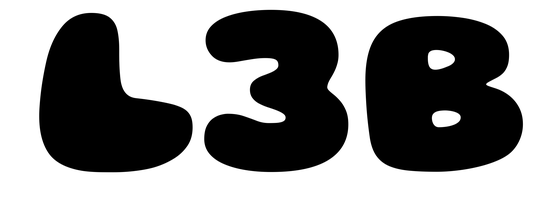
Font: Gluten_Black